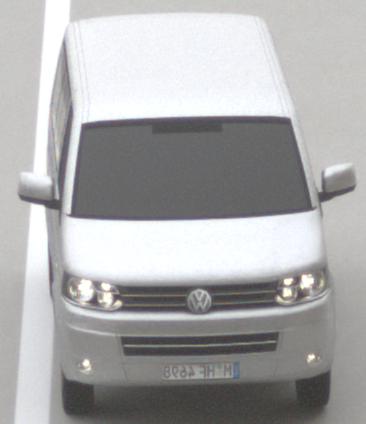
Make: VW Commercial Vehicles (Nutzfahrzeuge)
Model: T5 Multivan 2.0
Detailed model: T5 Multivan
Model produced from: 2009/09
Model produced until: 2013/06
Doors: 4
Color: white
Road condition: dry road
Daytime: morning or afternoon
Contrast: low contrast